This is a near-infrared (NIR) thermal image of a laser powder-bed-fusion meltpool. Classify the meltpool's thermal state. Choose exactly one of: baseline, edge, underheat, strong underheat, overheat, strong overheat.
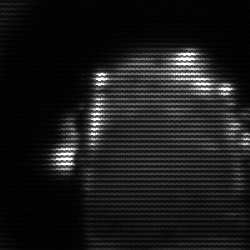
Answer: baseline